Question:
Hello.
Does anyone know how to find why there is a #error instead of data on my report? The report was working just fine until today, i haven't changed anything on the code and now i get this #error thing. How can i debug it and see where is the cause of it? I have debugged my code and i got no exception in it. The code im using to load the report is:
'''
public static bool LoadSurveillanceDataInReport(ref ReportViewer rpt, DateTime dStart, DateTime dEnd, double kilometersDroven)
{
try
{
reportPath = @"C:\MSRDS4in\Reports\SurveillanceReport.rdlc";
pdfName = "Surveillance_Report_" + dStart.ToShortDateString().Replace('/', '_').Replace('-', '_');
bool hasDetections = false;
bool hasTaken = false;
//Get Surveillance data
IList<ClsSurveillanceTasks> surveillanceTasks = GetTaskData(dStart.Date.ToString("yyyy-MM-dd"), dEnd.Date.ToString("yyyy-MM-dd"));
if (surveillanceTasks == null)
return false;
else if (surveillanceTasks.Count > 0)
hasTaken = true;
IList<ClsSurveillanceDetections> surveillanceDetection = GetDetectionData(dStart.Date.ToString("yyyy-MM-dd"), dEnd.Date.ToString("yyyy-MM-dd"));
if (surveillanceDetection == null)
return false;
else if (surveillanceDetection.Count > 0)
hasDetections = true;
IList<ClsSurveillanceRobotStatus> surveillanceRobotStatus = GetRobotStatusData(dStart.Date.ToString("yyyy-MM-dd"), dEnd.Date.ToString("yyyy-MM-dd"), kilometersDroven);
if (surveillanceRobotStatus == null)
return false;
//reset report
rpt.Reset();
rpt.LocalReport.DataSources.Clear();
//set dataset
var rDSTasks = new ReportDataSource { Value = surveillanceTasks, Name = "dsTasks" };
rpt.LocalReport.DataSources.Add(rDSTasks);
var rDSDetections = new ReportDataSource { Value = surveillanceDetection, Name = "dsDetections" };
rpt.LocalReport.DataSources.Add(rDSDetections);
var rDSRobotStatus = new ReportDataSource { Value = surveillanceRobotStatus, Name = "dsRobotStatus" };
rpt.LocalReport.DataSources.Add(rDSRobotStatus);
//Set report path
rpt.LocalReport.ReportPath = reportPath;
//Parameters
var reportDate = dStart.Date;
var monthName = new DateTime(reportDate.Date.Year, reportDate.Date.Month, reportDate.Date.Day).ToString("MMM", System.Globalization.CultureInfo.InvariantCulture);
var formatedDate = reportDate.Date.Day + " " + monthName + " " + reportDate.Date.Year;
var rptParams = new ReportParameter[] {
new ReportParameter("nowDate", formatedDate),
new ReportParameter("Company", company),
new ReportParameter("Adres", adres),
new ReportParameter("Postcode", postcode),
new ReportParameter("Place", place),
new ReportParameter("hasDetections", hasDetections.ToString()),
new ReportParameter("hasTaken", hasTaken.ToString())
};
rpt.LocalReport.SetParameters(rptParams);
try
{
//Set page Settings to prevent big margins
var pg = new System.Drawing.Printing.PageSettings
{
Margins = { Top = 16, Bottom = 16, Left = 16, Right = 16 }
};
rpt.SetPageSettings(pg);
}
catch (Exception ex)
{
LogHandler(ex);
}
return true;
}
catch (Exception ex)
{
LogHandler(ex);
return false;
}
}
'''
GetTaskData is returning data and there is no nulls in it.
Any help will be appreciated! Thank you
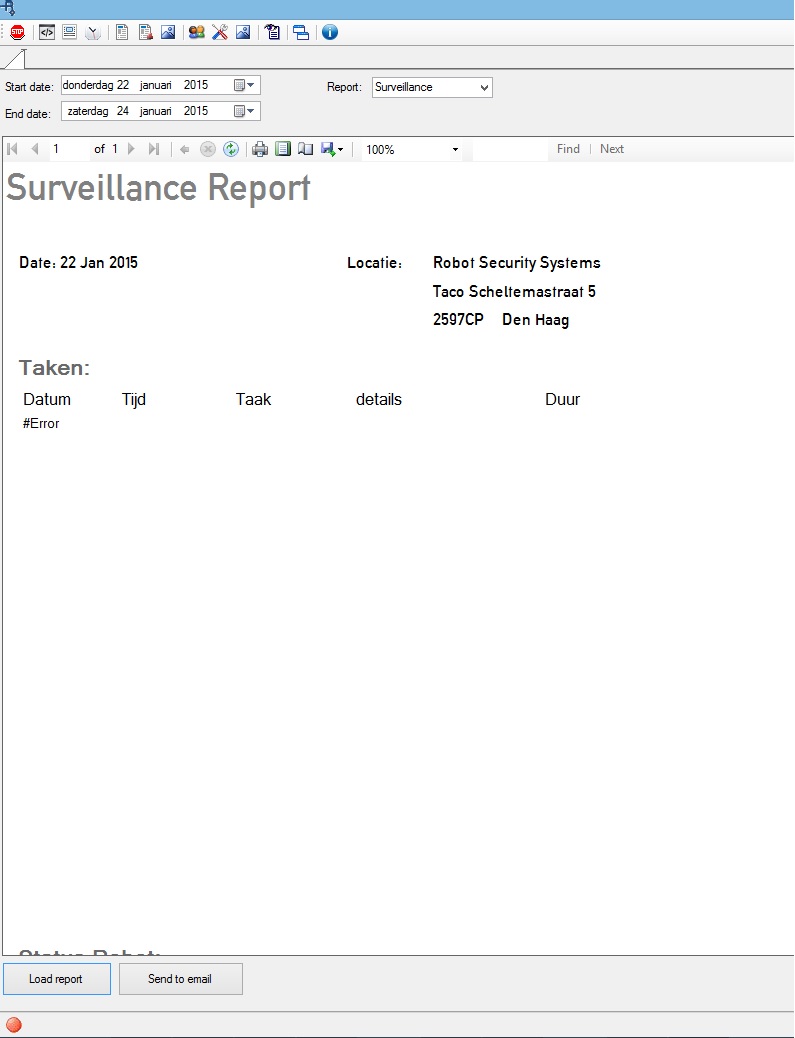
Answer: Please, this is to weird for me to understand.. So i fixed the issue, and i fixed it by removing the dataset and re-add it again to my report, so basically i deleted the dataset and added the same dataset and now it is working..